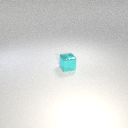
small cyan metal cube